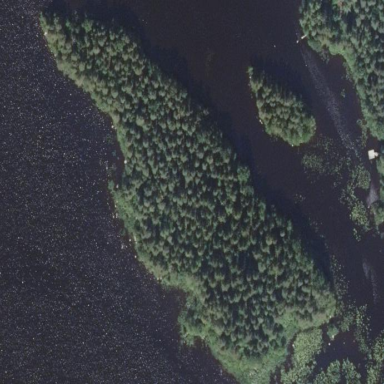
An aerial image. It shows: Islet surrounded by woodland.